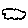
Label: cloud